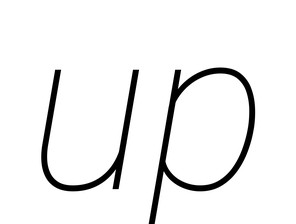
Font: Roboto-Italic_Thin_Italic